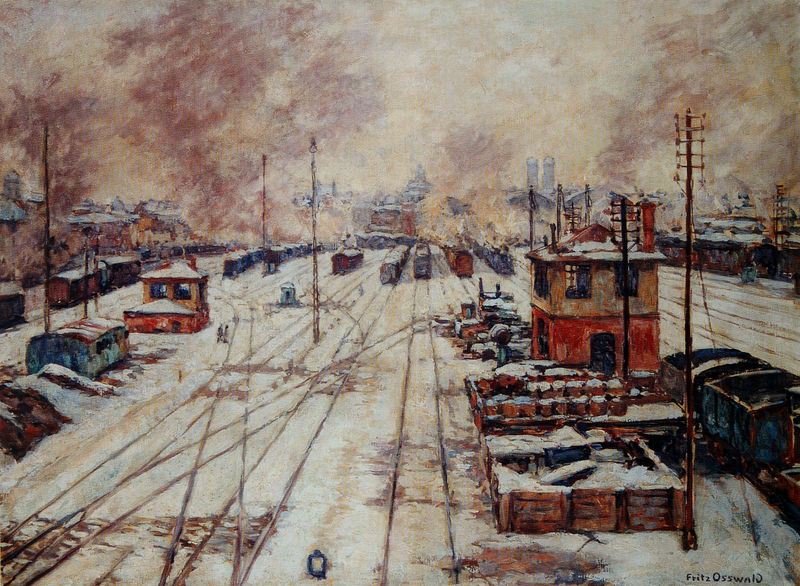
Titel: Rangiergleise am Münchner Hauptbahnhof
Künstler: Fritz Osswald
Standort: München
Institution: Stadtmuseum
Schlagwörter: blau, himmel, wolken, impressionismus, landschaft, stadt, braun, fenster, licht, schwarz, weiss, eis, gebäude, haus, rot, schnee, häuser, kalt, qualm, rauch, schornstein, ruhe, divisionismus, mast, farben, leere, zug, schornsteine, dunst, nebel, hütten, winter, industrie, masten, stille, strom, dampf, häuschen, essen, menschenleer, kabel, strommast, bahnhof, eisenbahn, lok, geleise, gleis, gleise, schienen, esse, fritz, wolkenfetzen, leitungen, stromleitungen, strommasten, waggon, wagon, hochhäuser, züge, leitung, wolkenkratzer, fritz oswald, geleis, osswald, oswald, reine farben, schaffner, waggons, wolkenschleier